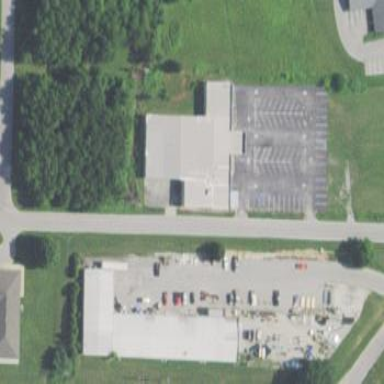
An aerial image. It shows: Building that houses bowling alley.